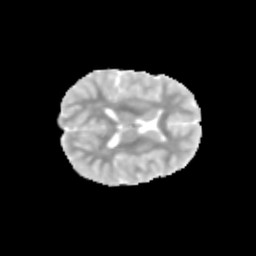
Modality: MD
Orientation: axial
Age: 10
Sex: female
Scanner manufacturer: siemens
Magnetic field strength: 3 T
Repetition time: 3.8 s
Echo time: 0.07 s